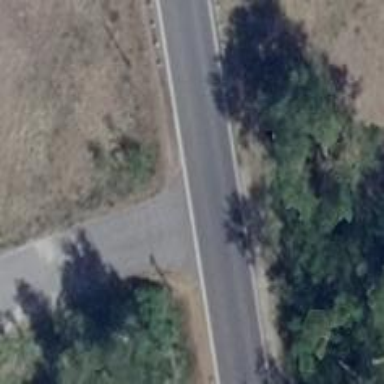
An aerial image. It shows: Secondary road with asphalt surface.